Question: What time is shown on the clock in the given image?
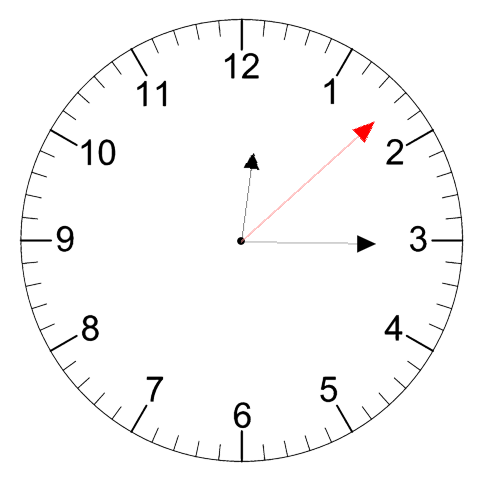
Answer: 12:15:08